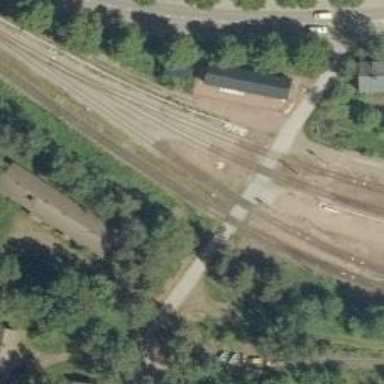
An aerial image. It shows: Level crossing with saltire markings.